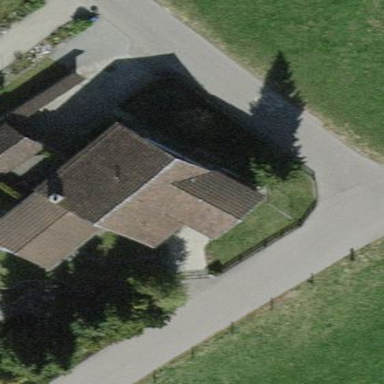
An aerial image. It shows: Gabled roofed house.